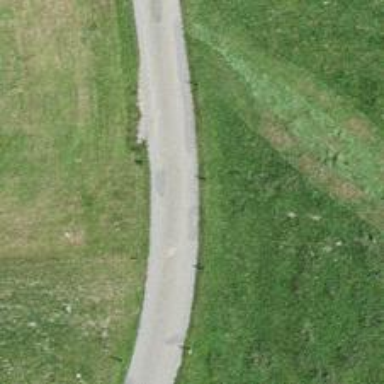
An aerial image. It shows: Service road with smooth asphalt surface of grade 1 tracktype.